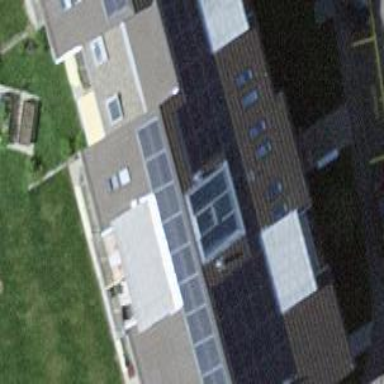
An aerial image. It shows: Solar photovoltaic panel generator.